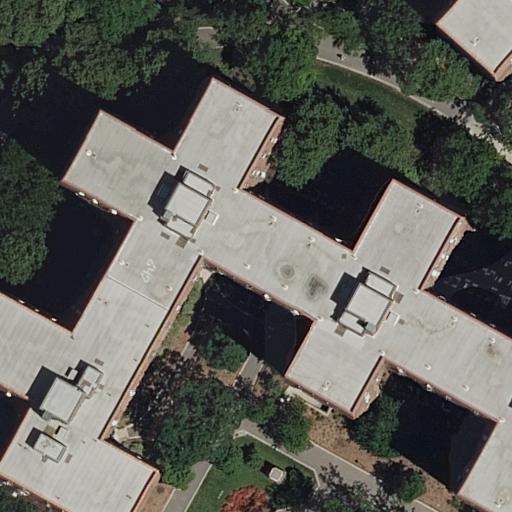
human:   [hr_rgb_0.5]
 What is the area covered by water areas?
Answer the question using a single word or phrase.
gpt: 0m2

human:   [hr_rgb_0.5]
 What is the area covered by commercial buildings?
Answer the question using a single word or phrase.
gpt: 0m2

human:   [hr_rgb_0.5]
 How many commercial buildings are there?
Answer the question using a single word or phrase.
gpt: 0

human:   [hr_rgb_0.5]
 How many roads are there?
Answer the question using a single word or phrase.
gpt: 3

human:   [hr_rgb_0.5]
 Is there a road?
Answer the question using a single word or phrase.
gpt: yes

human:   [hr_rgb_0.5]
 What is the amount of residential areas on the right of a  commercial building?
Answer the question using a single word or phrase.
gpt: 0

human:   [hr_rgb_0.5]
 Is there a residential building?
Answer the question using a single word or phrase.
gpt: yes

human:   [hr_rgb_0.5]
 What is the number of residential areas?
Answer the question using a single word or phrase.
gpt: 1

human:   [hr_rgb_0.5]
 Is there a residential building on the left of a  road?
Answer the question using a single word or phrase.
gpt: no

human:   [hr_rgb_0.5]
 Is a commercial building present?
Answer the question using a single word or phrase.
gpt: no

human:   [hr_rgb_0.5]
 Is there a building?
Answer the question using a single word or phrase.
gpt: yes

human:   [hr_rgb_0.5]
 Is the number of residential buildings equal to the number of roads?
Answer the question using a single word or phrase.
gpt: no

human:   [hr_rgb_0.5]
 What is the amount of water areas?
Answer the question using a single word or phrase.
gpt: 0

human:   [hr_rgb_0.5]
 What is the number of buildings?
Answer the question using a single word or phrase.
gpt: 2

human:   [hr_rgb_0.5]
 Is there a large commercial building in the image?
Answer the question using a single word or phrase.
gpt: no

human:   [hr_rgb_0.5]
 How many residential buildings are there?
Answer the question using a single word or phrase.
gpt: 2

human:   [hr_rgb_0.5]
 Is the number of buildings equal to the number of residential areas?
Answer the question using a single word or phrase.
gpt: no

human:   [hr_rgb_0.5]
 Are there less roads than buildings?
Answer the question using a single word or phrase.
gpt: no

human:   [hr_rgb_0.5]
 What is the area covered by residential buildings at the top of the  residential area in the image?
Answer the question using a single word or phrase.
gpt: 0m2

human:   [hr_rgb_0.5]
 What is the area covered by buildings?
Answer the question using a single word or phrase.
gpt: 3815m2

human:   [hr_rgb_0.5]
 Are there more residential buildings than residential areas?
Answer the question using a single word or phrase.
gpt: yes

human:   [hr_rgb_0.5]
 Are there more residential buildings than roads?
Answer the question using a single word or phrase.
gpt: no

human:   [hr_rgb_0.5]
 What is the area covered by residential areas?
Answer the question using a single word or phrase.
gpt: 10614m2

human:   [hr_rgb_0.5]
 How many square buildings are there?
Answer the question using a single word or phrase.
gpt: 0

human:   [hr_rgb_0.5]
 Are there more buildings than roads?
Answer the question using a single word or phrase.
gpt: no

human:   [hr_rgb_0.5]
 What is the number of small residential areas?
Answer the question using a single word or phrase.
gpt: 0

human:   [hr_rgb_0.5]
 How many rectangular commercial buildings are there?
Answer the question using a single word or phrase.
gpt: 0

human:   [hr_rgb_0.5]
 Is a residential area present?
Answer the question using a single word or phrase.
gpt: yes

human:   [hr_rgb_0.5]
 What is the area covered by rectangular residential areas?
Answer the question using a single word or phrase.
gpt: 10614m2

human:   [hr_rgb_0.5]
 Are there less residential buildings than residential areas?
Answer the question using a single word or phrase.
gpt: no

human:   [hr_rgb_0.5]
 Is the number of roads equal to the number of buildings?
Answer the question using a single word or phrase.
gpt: no

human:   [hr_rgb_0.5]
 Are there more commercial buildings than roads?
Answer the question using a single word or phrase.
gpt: no

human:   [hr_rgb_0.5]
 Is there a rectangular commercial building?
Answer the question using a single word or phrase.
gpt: no

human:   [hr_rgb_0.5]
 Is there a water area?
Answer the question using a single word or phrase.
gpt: no

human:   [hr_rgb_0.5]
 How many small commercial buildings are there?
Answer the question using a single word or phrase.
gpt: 0

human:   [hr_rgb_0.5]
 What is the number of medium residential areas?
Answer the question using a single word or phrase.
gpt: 0

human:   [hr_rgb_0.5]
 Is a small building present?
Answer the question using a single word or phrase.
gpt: no

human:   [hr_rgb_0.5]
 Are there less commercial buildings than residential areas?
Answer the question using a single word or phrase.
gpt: yes

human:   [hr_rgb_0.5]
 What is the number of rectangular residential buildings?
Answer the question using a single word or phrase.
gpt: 1

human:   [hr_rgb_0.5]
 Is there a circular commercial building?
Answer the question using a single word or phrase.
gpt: no

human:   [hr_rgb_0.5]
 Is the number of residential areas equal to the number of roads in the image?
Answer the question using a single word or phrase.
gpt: no

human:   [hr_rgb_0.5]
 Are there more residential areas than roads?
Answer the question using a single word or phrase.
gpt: no

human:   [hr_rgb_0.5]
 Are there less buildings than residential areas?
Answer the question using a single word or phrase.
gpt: no

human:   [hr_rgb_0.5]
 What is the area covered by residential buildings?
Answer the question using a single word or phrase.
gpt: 3815m2

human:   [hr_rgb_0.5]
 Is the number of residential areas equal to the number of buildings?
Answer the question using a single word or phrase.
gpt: no

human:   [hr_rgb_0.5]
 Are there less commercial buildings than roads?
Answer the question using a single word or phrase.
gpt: yes

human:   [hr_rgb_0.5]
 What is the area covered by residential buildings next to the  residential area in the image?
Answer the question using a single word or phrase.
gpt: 3815m2

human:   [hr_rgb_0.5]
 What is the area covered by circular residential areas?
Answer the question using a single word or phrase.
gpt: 0m2

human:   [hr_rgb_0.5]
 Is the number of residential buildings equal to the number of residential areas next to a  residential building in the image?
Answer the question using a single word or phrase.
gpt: no

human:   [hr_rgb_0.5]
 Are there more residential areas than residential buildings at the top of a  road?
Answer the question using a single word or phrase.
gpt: no

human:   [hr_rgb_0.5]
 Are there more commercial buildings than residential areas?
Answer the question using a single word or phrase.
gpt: no

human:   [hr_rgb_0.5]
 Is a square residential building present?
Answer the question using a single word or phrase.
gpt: no

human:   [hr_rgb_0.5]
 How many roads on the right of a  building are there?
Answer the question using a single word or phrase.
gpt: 0

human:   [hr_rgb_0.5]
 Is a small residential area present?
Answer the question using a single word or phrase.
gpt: no

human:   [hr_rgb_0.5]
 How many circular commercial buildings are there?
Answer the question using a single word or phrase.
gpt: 0

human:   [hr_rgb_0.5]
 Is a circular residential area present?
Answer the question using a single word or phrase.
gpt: no

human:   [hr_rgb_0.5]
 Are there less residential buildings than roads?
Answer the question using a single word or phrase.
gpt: yes

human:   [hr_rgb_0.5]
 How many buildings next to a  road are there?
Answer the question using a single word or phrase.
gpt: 2

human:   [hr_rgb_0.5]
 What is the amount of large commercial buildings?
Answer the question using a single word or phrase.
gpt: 0

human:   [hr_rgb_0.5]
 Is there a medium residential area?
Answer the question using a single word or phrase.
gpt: no

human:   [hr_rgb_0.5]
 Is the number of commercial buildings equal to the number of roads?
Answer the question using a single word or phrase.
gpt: no

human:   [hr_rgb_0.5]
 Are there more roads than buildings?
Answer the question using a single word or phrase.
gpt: yes

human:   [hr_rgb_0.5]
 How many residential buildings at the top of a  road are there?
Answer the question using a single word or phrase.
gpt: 1

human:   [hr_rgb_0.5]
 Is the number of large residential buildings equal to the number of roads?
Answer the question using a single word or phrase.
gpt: no